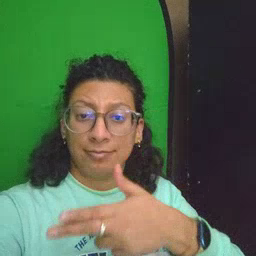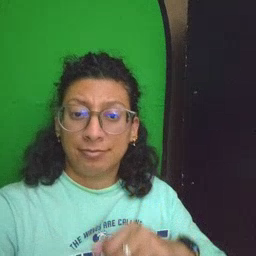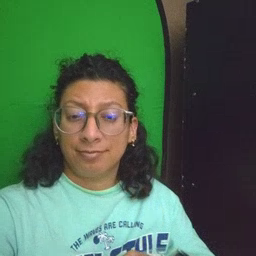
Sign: cut